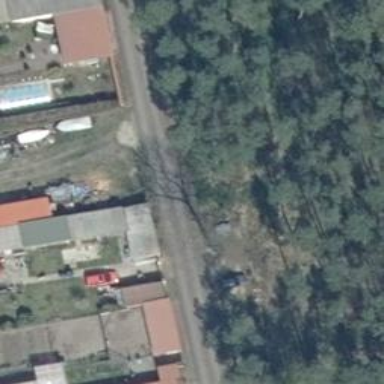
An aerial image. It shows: Motorcycle parking area.